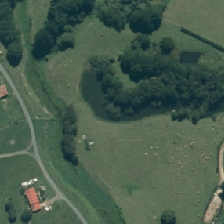
Land cover: lake_pond